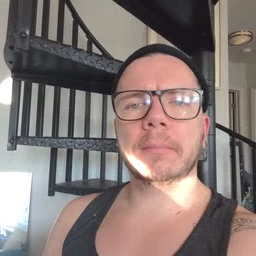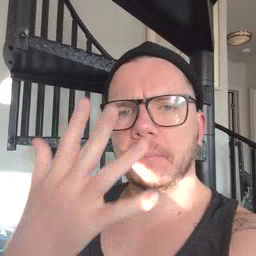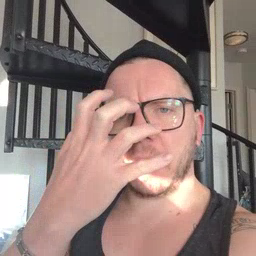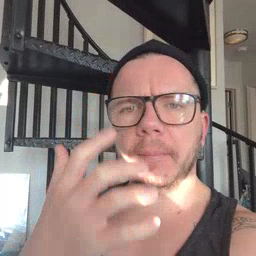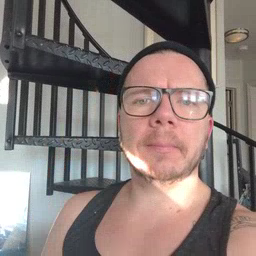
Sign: mad